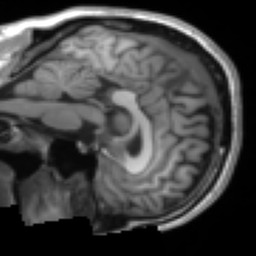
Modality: T1w
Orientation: sagittal